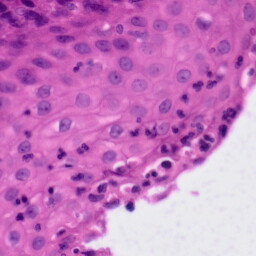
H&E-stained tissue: Tonsil